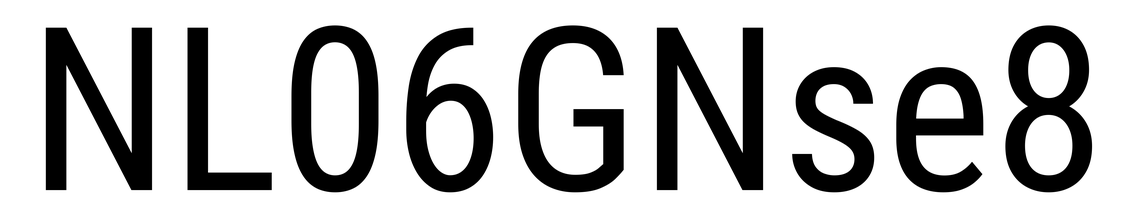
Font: Roboto_Condensed_Regular